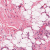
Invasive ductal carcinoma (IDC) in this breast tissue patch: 0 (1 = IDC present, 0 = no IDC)